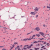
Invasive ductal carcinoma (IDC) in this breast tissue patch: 1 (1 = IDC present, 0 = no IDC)